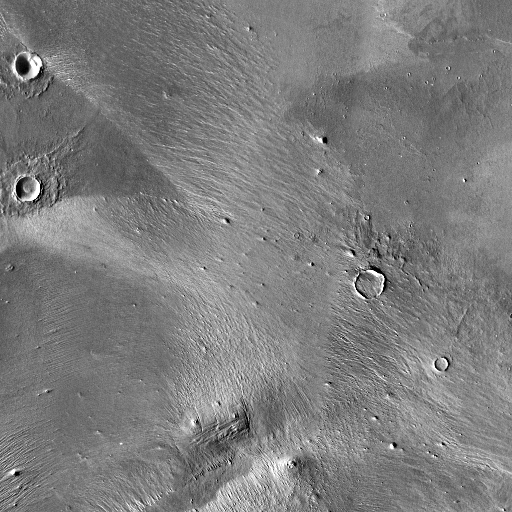
Crater classes present: Background, Other, Layered